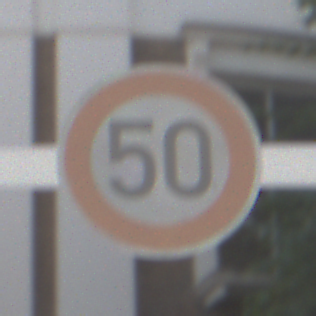
Verkehrszeichen: Geschwindigkeit50
Umgebung: Outdoor, Urban
Tageszeit: MorningAfternoon
Wetter: PartlyCloudy
Licht: Natural
Jahreszeit: NotSpecified
Kontrast: HighContrast